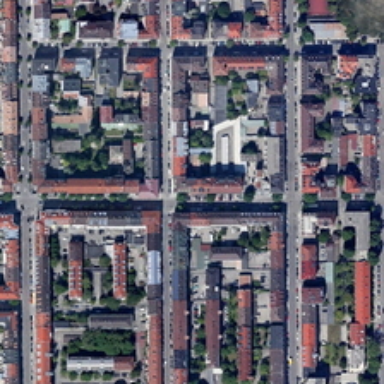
A large collection of luxury residential .